Question: This is my code
'''
Intent intent = new Intent(Intent.ACTION_SEND);
intent.setClassName("com.twitter.android", "com.twitter.android.PostActivity");
intent.putExtra(Intent.EXTRA_TEXT, message);
startActivity(intent);
'''
can i attach picture programmatically?

1 more line additional
'''
Intent intent = new Intent(Intent.ACTION_SEND);
intent.setClassName("com.twitter.android", "com.twitter.android.PostActivity");
intent.putExtra(Intent.EXTRA_TEXT, message);
intent.putExtra(Intent.EXTRA_STREAM, Uri);
startActivity(intent);
'''
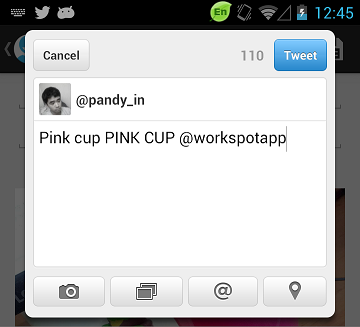
Answer: Try this.
'''
Intent sharingIntent = new Intent(Intent.ACTION_SEND_MULTIPLE);
Uri screenshotUri = Uri.parse("file:///sdcard/image.jpg");
sharingIntent.setType("*/*");
sharingIntent.putExtra(Intent.EXTRA_TEXT, "Body text of the new status");
sharingIntent.putExtra(Intent.EXTRA_STREAM, screenshotUri);
startActivity(Intent.createChooser(sharingIntent, "Share image using"));
'''